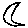
Label: moon